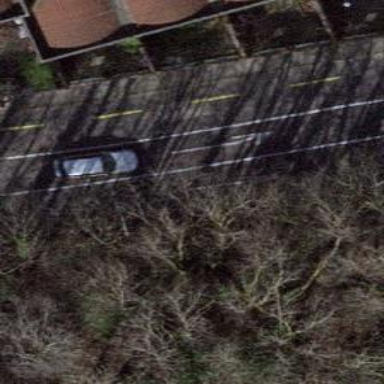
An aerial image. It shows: Unclassified road with asphalt surface. There is cycle lane on the left side.